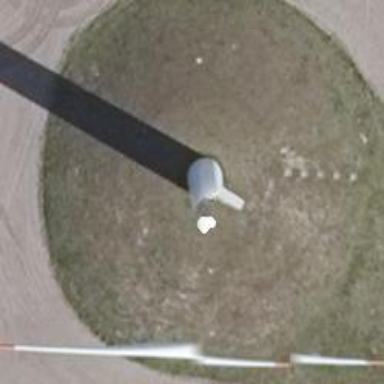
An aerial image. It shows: Wind generator powered by Vestas horizontal axis wind turbine.